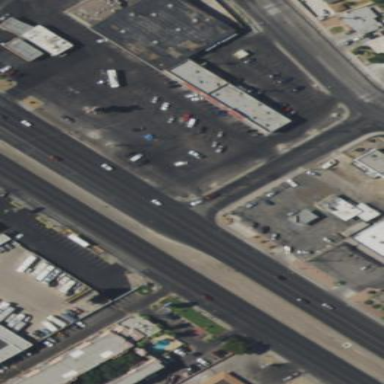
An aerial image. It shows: Shop that sells cars.